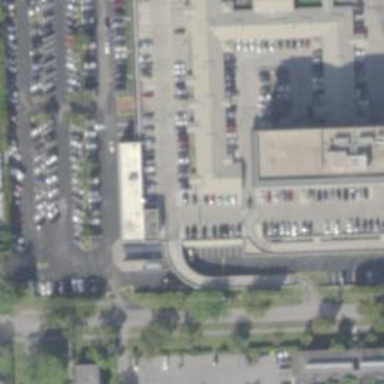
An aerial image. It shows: Trolley bay.